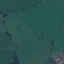
Label: Pasture